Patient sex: F
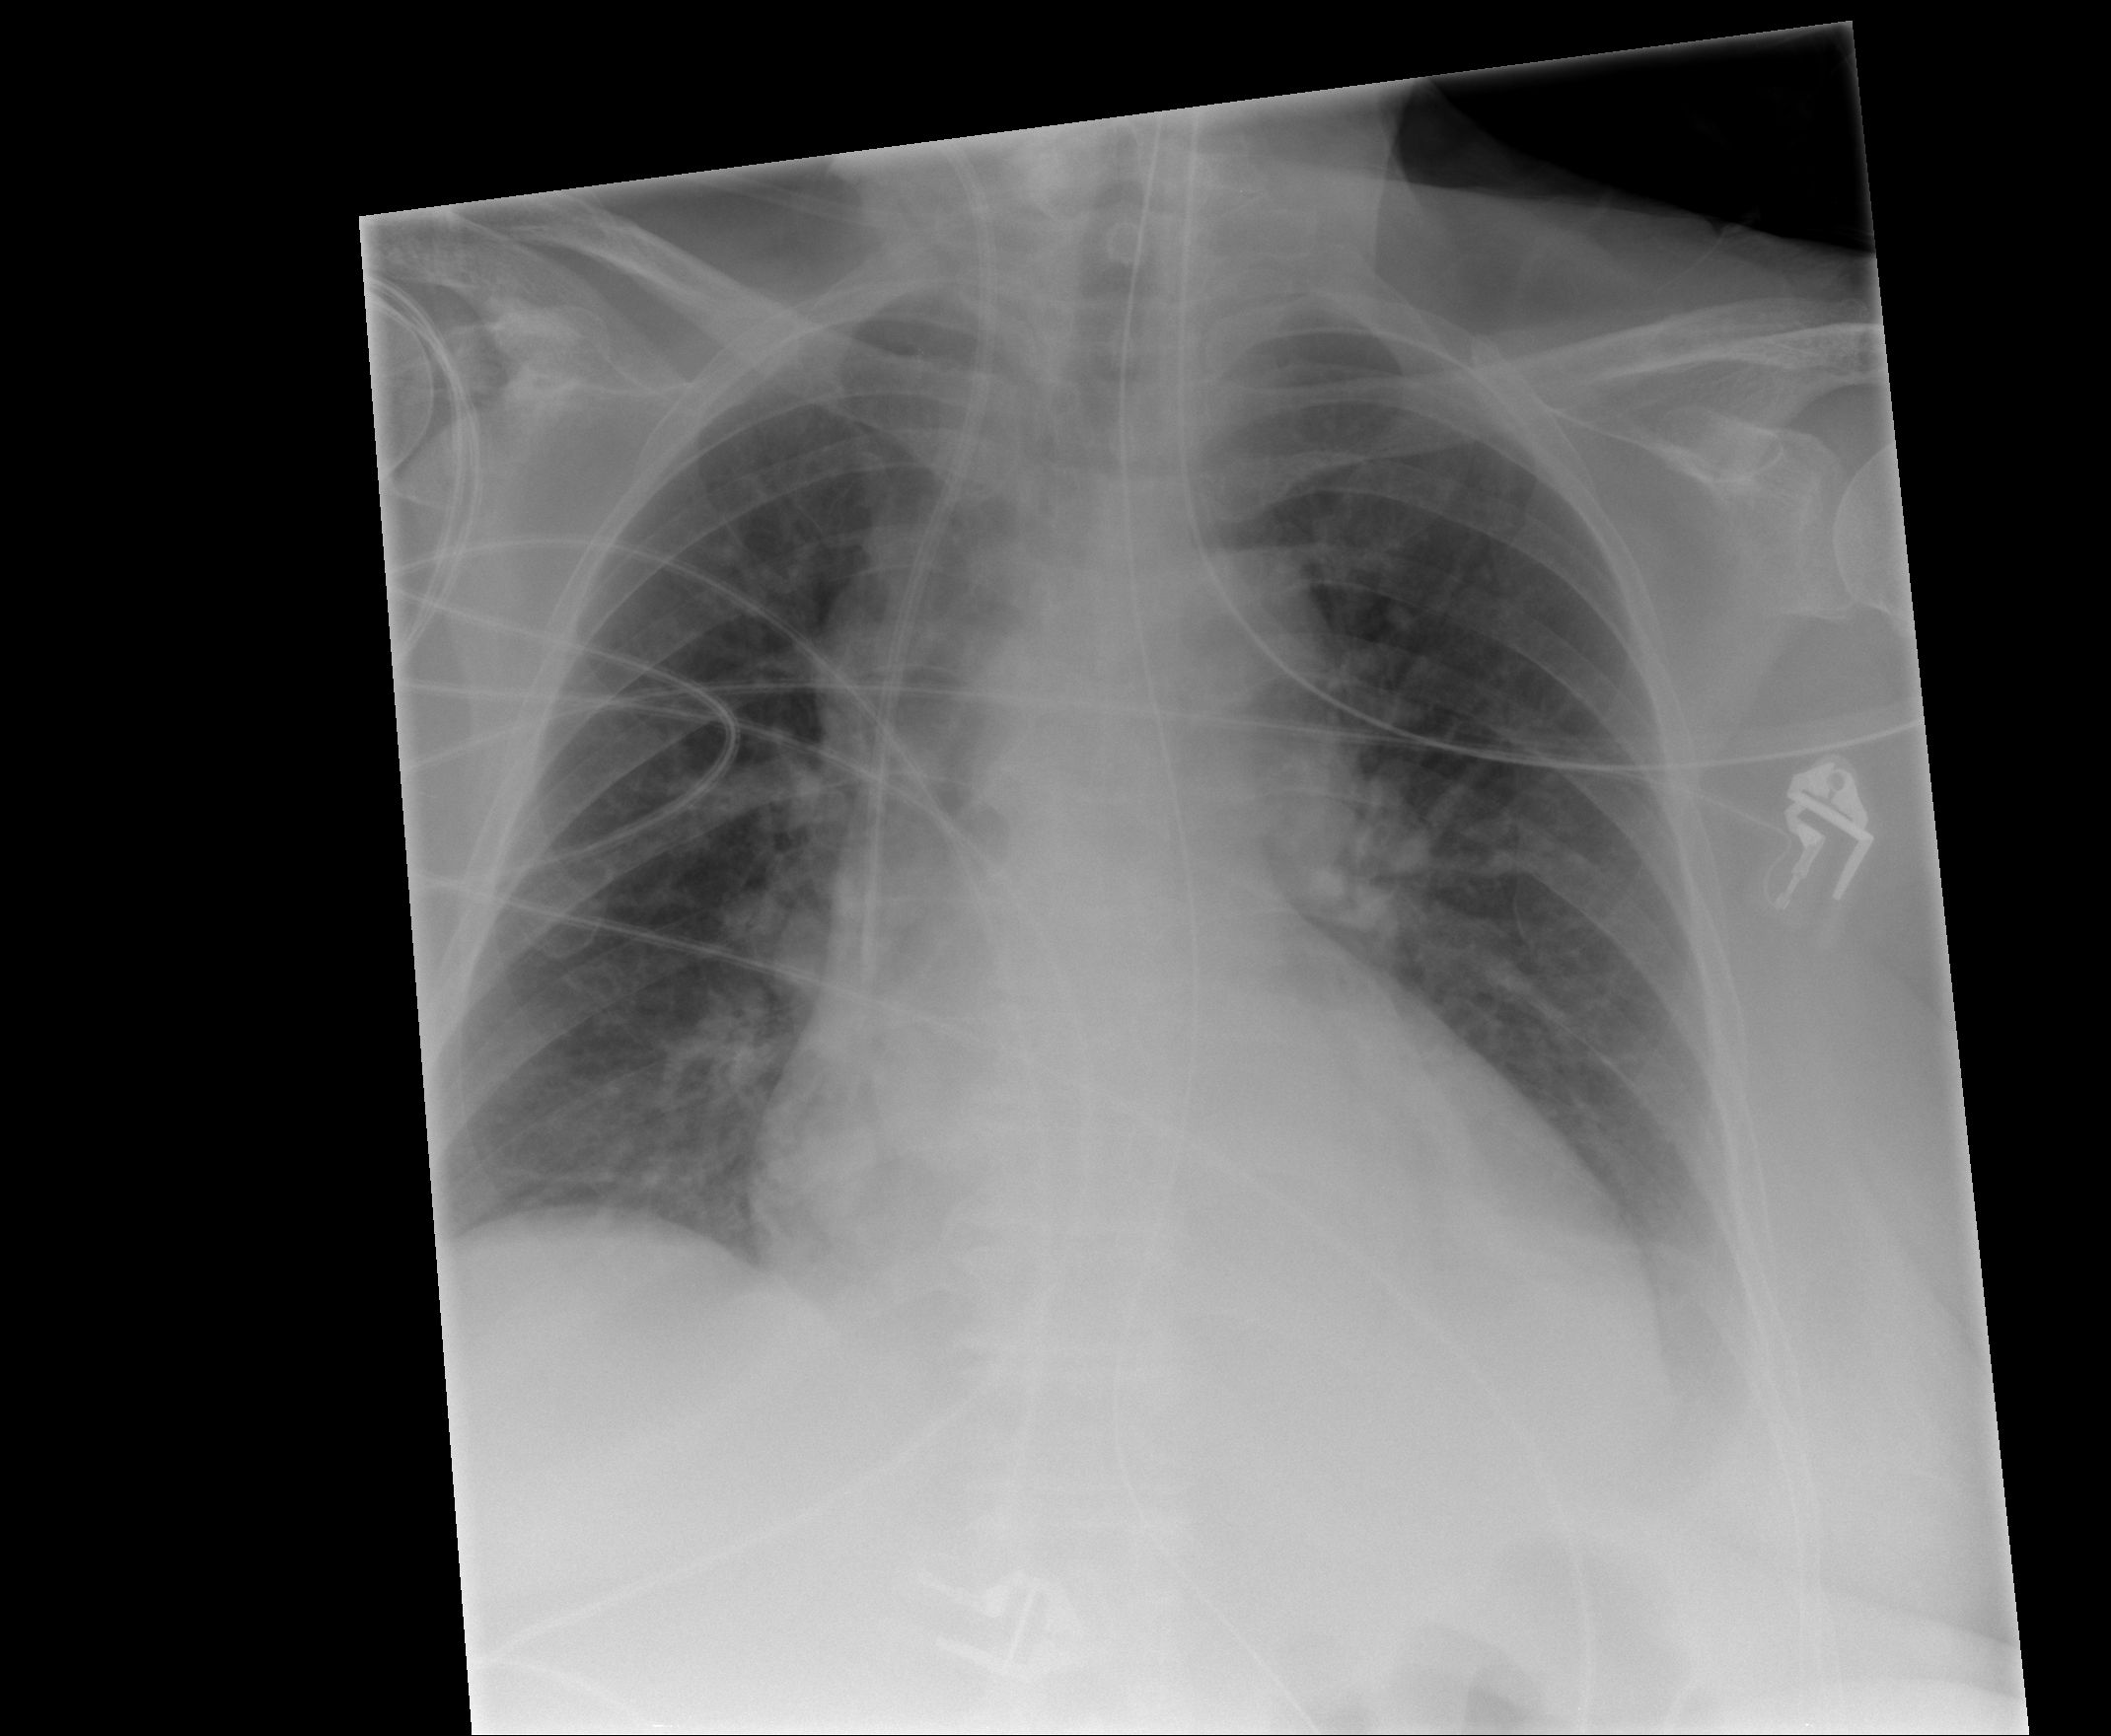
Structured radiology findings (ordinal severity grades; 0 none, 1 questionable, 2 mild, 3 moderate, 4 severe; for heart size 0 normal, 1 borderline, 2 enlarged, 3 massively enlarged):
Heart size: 2
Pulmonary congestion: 2
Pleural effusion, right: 0
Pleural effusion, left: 2
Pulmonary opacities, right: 1
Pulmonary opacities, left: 1
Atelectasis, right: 2
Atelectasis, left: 2